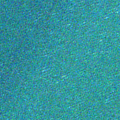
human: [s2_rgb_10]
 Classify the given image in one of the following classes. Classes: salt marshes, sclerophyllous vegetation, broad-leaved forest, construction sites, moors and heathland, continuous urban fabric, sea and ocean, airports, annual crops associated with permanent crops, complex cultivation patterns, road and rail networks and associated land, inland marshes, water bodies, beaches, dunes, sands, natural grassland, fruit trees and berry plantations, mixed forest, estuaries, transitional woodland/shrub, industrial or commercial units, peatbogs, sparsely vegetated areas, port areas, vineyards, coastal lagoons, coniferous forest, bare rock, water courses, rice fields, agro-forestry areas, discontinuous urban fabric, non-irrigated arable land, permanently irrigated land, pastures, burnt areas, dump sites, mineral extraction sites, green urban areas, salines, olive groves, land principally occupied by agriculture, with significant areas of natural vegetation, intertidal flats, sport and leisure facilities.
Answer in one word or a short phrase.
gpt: sea and ocean